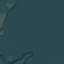
Land use / land cover: SeaLake